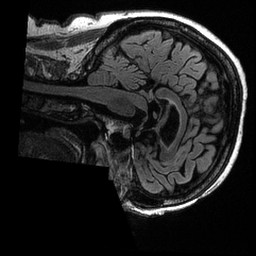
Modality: T2w
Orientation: sagittal
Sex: female
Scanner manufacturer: ge
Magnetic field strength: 3 T
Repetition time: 6 s
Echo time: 0.129 s